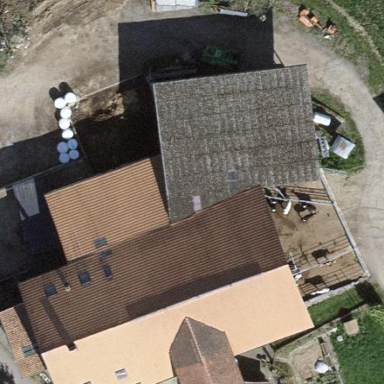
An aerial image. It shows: Detached building.